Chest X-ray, PA view. Patient: 41 years old, sex F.
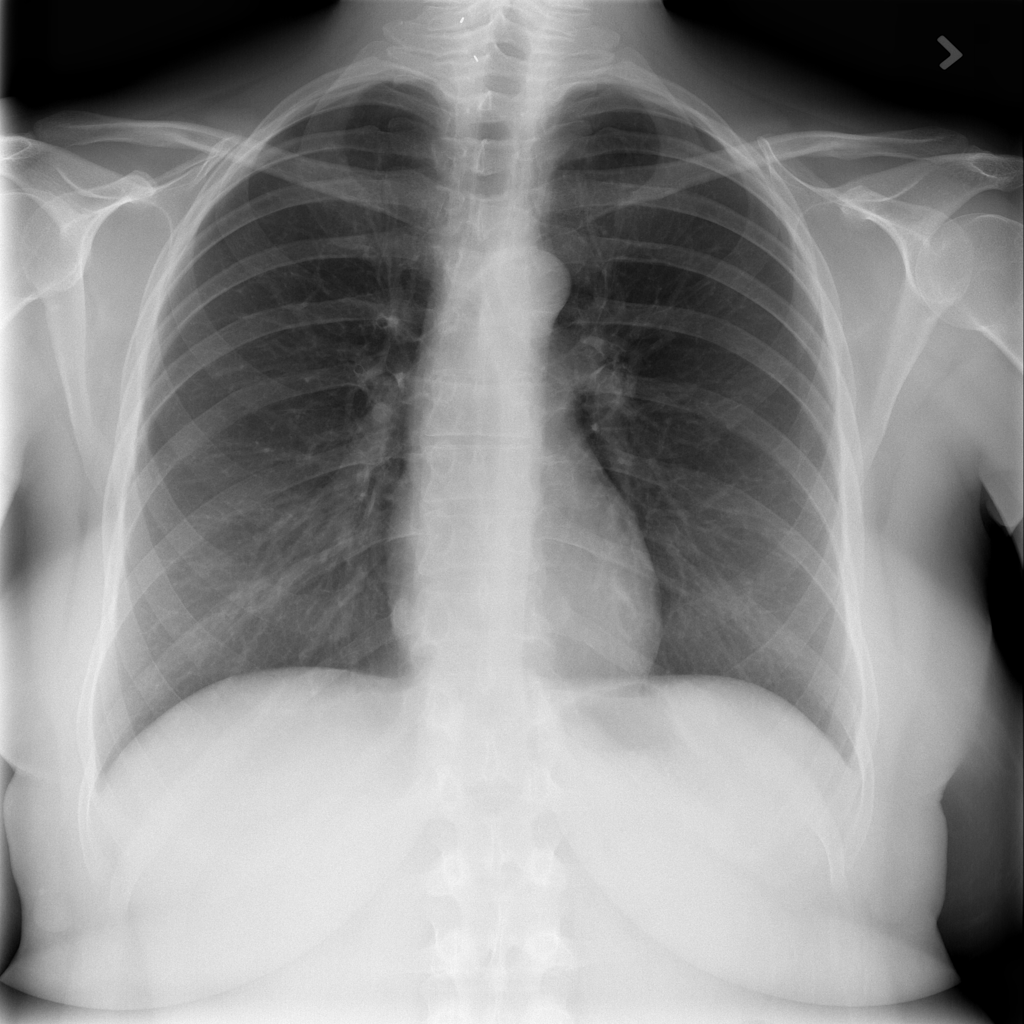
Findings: No Finding